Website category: university
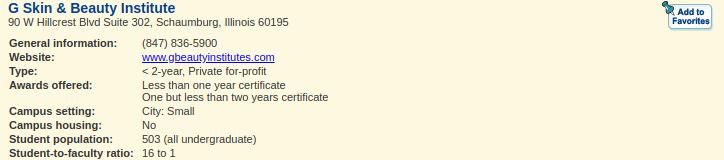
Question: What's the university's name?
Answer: G Skin & Beauty Institute

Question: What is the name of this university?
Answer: G Skin & Beauty Institute

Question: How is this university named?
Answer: G Skin & Beauty Institute

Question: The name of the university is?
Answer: G Skin & Beauty Institute

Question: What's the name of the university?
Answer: G Skin & Beauty Institute

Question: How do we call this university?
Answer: G Skin & Beauty Institute

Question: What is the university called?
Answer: G Skin & Beauty Institute

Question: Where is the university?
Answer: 90 W Hillcrest Blvd Suite 302, Schaumburg, Illinois 60195

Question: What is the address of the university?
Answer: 90 W Hillcrest Blvd Suite 302, Schaumburg, Illinois 60195

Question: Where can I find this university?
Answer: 90 W Hillcrest Blvd Suite 302, Schaumburg, Illinois 60195

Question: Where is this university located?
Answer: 90 W Hillcrest Blvd Suite 302, Schaumburg, Illinois 60195

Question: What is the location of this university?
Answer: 90 W Hillcrest Blvd Suite 302, Schaumburg, Illinois 60195

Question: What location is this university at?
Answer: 90 W Hillcrest Blvd Suite 302, Schaumburg, Illinois 60195

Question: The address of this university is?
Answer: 90 W Hillcrest Blvd Suite 302, Schaumburg, Illinois 60195

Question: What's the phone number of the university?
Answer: (847) 836-5900

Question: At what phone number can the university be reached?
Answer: (847) 836-5900

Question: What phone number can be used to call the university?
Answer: (847) 836-5900

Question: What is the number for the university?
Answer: (847) 836-5900

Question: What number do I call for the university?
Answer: (847) 836-5900

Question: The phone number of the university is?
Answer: (847) 836-5900

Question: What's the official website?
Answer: www.gbeautyinstitutes.com

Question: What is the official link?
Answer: www.gbeautyinstitutes.com

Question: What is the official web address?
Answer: www.gbeautyinstitutes.com

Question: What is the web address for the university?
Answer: www.gbeautyinstitutes.com

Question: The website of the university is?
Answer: www.gbeautyinstitutes.com

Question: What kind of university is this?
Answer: < 2-year, Private for-profit

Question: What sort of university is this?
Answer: < 2-year, Private for-profit

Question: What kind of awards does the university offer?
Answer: Less than one year certificate One but less than two years certificate

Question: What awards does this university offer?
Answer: Less than one year certificate One but less than two years certificate

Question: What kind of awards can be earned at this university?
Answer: Less than one year certificate One but less than two years certificate

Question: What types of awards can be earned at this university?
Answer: Less than one year certificate One but less than two years certificate

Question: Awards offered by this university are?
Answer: Less than one year certificate One but less than two years certificate

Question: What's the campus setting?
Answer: City: Small

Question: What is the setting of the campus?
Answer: City: Small

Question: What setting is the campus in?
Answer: City: Small

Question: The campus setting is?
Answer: City: Small

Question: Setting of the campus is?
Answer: City: Small

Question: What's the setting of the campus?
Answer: City: Small

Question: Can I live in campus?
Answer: No

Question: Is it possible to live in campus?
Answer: No

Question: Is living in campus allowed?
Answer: No

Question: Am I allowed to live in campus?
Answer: No

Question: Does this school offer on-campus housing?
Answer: No

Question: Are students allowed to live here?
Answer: No

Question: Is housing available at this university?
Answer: No

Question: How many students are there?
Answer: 503 (all undergraduate)

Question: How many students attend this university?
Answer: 503 (all undergraduate)

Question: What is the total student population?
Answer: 503 (all undergraduate)

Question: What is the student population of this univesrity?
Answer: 503 (all undergraduate)

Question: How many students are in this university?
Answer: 503 (all undergraduate)

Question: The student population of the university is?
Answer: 503 (all undergraduate)

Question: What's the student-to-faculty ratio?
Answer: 16 to 1

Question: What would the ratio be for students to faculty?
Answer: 16 to 1

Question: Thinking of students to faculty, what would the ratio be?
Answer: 16 to 1

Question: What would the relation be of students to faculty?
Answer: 16 to 1

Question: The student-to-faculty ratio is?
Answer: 16 to 1

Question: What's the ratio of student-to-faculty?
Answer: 16 to 1

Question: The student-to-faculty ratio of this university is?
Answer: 16 to 1